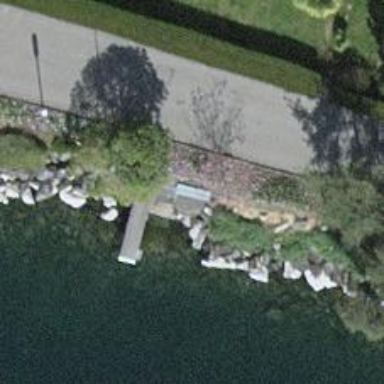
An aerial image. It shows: Light blue bench.